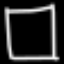
Label: square